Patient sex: F
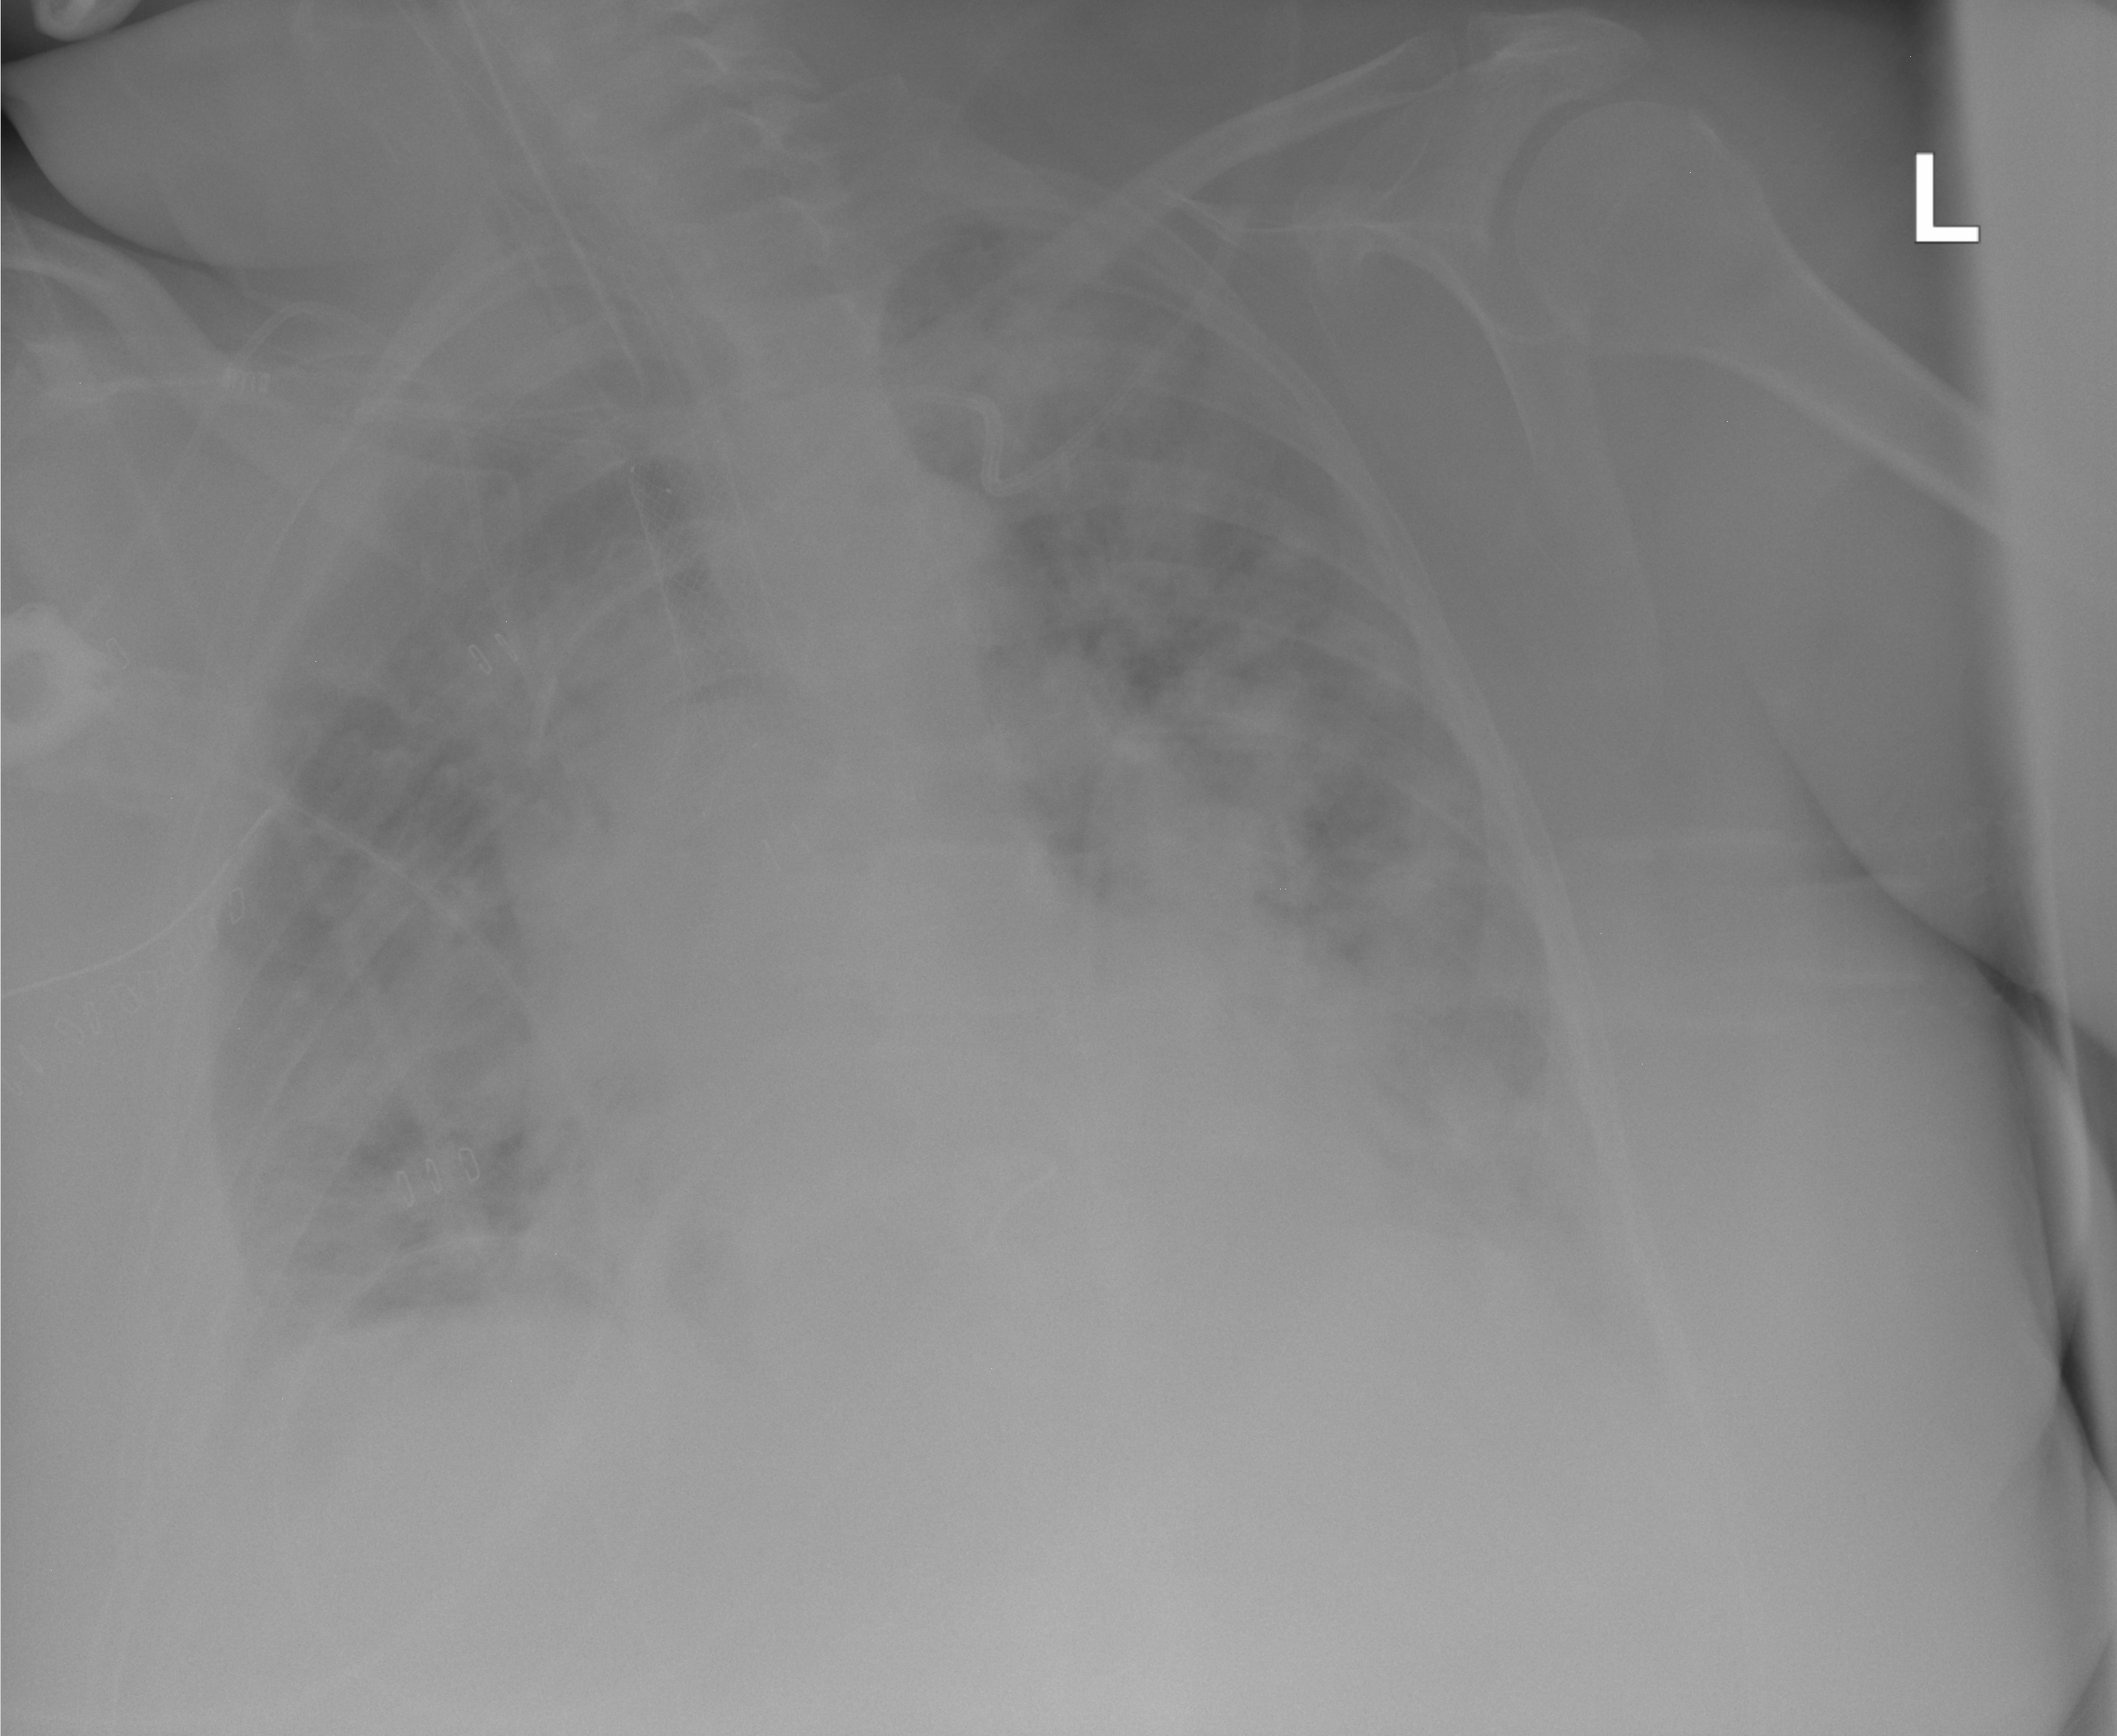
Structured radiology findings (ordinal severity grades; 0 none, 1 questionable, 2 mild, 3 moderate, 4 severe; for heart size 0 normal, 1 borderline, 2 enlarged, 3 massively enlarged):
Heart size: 2
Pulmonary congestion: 2
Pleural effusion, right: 0
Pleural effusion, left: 2
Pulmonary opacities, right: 3
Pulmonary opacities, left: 3
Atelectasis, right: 2
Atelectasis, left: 2